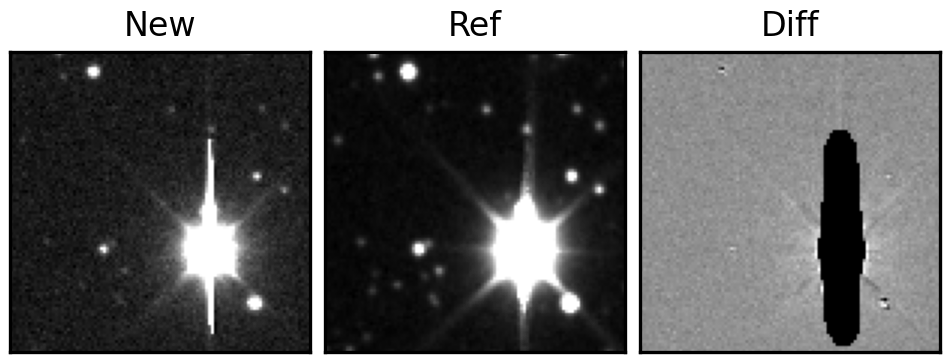
Label: bogus